Question: I'd like to create a layout like the one in the image

<URL>.
What is the best and cleanest way create the layout in HTML and the cleanest way to call it in the CSS? for example, should I create a div for each icon? This what I have tried so far: cssdeck.com/labs/full/vqnsgldc
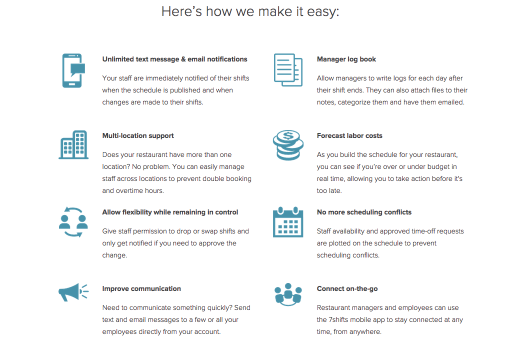
Answer: You should look into using <URL> they offer: 'Abstract object styles for building ... a left- or right-aligned image alongside textual content'.
Here's an example in <URL> to start you off:
'''
<div class="container">
<div class="row">
<div class="col-md-6">
<div class="media">
<div class="media-left">
<a href="#">
<img class="media-object" src="data:image/svg+xml;base64,PD94bWwgdmVyc2lvbj0iMS4wIiBlbmNvZGluZz0iVVRGLTgiIHN0YW5kYWxvbmU9InllcyI/PjxzdmcgeG1sbnM9Imh0dHA6Ly93d3cudzMub3JnLzIwMDAvc3ZnIiB3aWR0aD0iNjQiIGhlaWdodD0iNjQiIHZpZXdCb3g9IjAgMCA2NCA2NCIgcHJlc2VydmVBc3BlY3RSYXRpbz0ibm9uZSI+PGRlZnMvPjxyZWN0IHdpZHRoPSI2NCIgaGVpZ2h0PSI2NCIgZmlsbD0iI0VFRUVFRSIvPjxnPjx0ZXh0IHg9IjEzLjQ2MDkzNzUiIHk9IjMyIiBzdHlsZT0iZmlsbDojQUFBQUFBO2ZvbnQtd2VpZ2h0OmJvbGQ7Zm9udC1mYW1pbHk6QXJpYWwsIEhlbHZldGljYSwgT3BlbiBTYW5zLCBzYW5zLXNlcmlmLCBtb25vc3BhY2U7Zm9udC1zaXplOjEwcHQ7ZG9taW5hbnQtYmFzZWxpbmU6Y2VudHJhbCI+NjR4NjQ8L3RleHQ+PC9nPjwvc3ZnPg==" alt="...">
</a>
</div>
<div class="media-body">
<h4 class="media-heading">Media heading</h4>
Cras sit amet nibh libero, in gravida nulla. Nulla vel metus scelerisque ante sollicitudin commodo. Cras purus odio, vestibulum in vulputate at, tempus viverra turpis.
</div>
</div>
</div>
<div class="col-md-6">
<div class="media">
<div class="media-left">
<a href="#">
<img class="media-object" src="data:image/svg+xml;base64,PD94bWwgdmVyc2lvbj0iMS4wIiBlbmNvZGluZz0iVVRGLTgiIHN0YW5kYWxvbmU9InllcyI/PjxzdmcgeG1sbnM9Imh0dHA6Ly93d3cudzMub3JnLzIwMDAvc3ZnIiB3aWR0aD0iNjQiIGhlaWdodD0iNjQiIHZpZXdCb3g9IjAgMCA2NCA2NCIgcHJlc2VydmVBc3BlY3RSYXRpbz0ibm9uZSI+PGRlZnMvPjxyZWN0IHdpZHRoPSI2NCIgaGVpZ2h0PSI2NCIgZmlsbD0iI0VFRUVFRSIvPjxnPjx0ZXh0IHg9IjEzLjQ2MDkzNzUiIHk9IjMyIiBzdHlsZT0iZmlsbDojQUFBQUFBO2ZvbnQtd2VpZ2h0OmJvbGQ7Zm9udC1mYW1pbHk6QXJpYWwsIEhlbHZldGljYSwgT3BlbiBTYW5zLCBzYW5zLXNlcmlmLCBtb25vc3BhY2U7Zm9udC1zaXplOjEwcHQ7ZG9taW5hbnQtYmFzZWxpbmU6Y2VudHJhbCI+NjR4NjQ8L3RleHQ+PC9nPjwvc3ZnPg==" alt="...">
</a>
</div>
<div class="media-body">
<h4 class="media-heading">Media heading</h4>
Cras sit amet nibh libero, in gravida nulla. Nulla vel metus scelerisque ante sollicitudin commodo. Cras purus odio, vestibulum in vulputate at, tempus viverra turpis.
</div>
</div>
</div>
</div>
</div>
'''